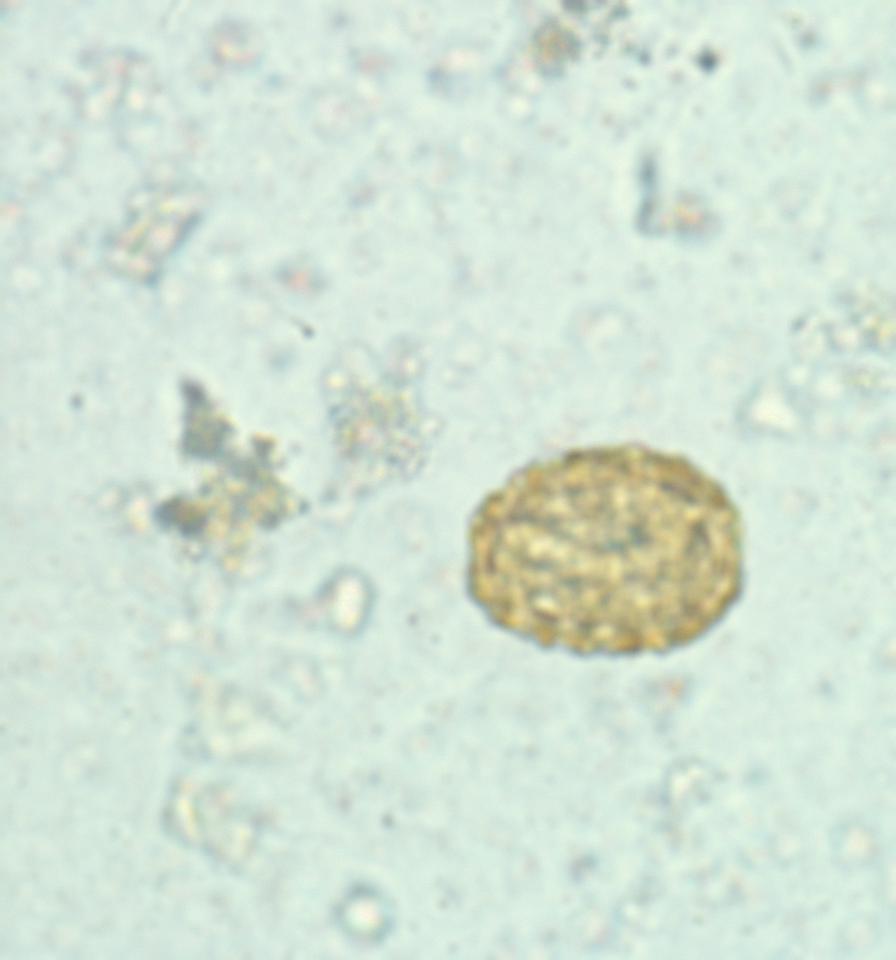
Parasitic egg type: Ascaris lumbricoides